Question: I'm a xaml novice and pretty new to WPF/Store apps. I tried to create a simple example of Caliburn Micro (compiled on the recent code) for a Windows 8.1 Store app. But I was unable to get it running as since yesterday I'm getting the error -  I did tried the samples under the source I'd downloaded, they just work fine. Same I tried to create from scratch, it throws the aforementioned exception.
Here is the code of the entire solution, please correct me if I've configured/used it wrong!
CalMicSample\App.xaml:
'''
<caliburn:CaliburnApplication
x:Class="CalMicSample.App"
xmlns="http://schemas.microsoft.com/winfx/2006/xaml/presentation"
xmlns:x="http://schemas.microsoft.com/winfx/2006/xaml"
xmlns:caliburn="using:Caliburn.Micro"
RequestedTheme="Light">
</caliburn:CaliburnApplication>
'''
CalMicSample\App.xaml.cs
'''
using Caliburn.Micro;
using CalMicSample.ViewModels;
using CalMicSample.Views;
using System;
using System.Collections.Generic;
using Windows.ApplicationModel.Activation;
using Windows.UI.Xaml.Controls;
namespace CalMicSample
{
public sealed partial class App
{
private WinRTContainer container;
private INavigationService navigationService;
public App()
{
InitializeComponent();
}
protected override void Configure()
{
LogManager.GetLog = t => new DebugLog(t);
container = new WinRTContainer();
container.RegisterWinRTServices();
container.RegisterSharingService();
container
.PerRequest<MyTestViewModel>();
PrepareViewFirst();
}
protected override object GetInstance(Type service, string key)
{
var instance = container.GetInstance(service, key);
if (instance != null)
return instance;
throw new Exception("Could not locate any instances.");
}
protected override IEnumerable<object> GetAllInstances(Type service)
{
return container.GetAllInstances(service);
}
protected override void BuildUp(object instance)
{
container.BuildUp(instance);
}
protected override void PrepareViewFirst(Frame rootFrame)
{
navigationService = container.RegisterNavigationService(rootFrame);
}
protected override void OnLaunched(LaunchActivatedEventArgs args)
{
Initialize();
var resumed = false;
if (args.PreviousExecutionState == ApplicationExecutionState.Terminated)
{
resumed = navigationService.ResumeState();
}
if (!resumed)
DisplayRootView<MyTestView>();
}
}
}
'''
CalMicSample\Helpers\ViewModelHelper.cs
'''
using Caliburn.Micro;
using System;
using System.Collections.Generic;
using System.Runtime.CompilerServices;
namespace CalMicSample.Helpers
{
public static class ViewModelHelper
{
public static bool Set<TProperty>(
this INotifyPropertyChangedEx This,
ref TProperty backingField,
TProperty newValue,
[CallerMemberName] string propertyName = null)
{
if (This == null)
throw new ArgumentNullException("This");
if (string.IsNullOrEmpty(propertyName))
throw new ArgumentNullException("propertyName");
if (EqualityComparer<TProperty>.Default.Equals(backingField, newValue))
return false;
backingField = newValue;
This.NotifyOfPropertyChange(propertyName);
return true;
}
}
}
'''
CalMicSample\Models\MonkeyMood.cs
'''
namespace CalMicSample.Models
{
public class MonkeyMood
{
public string Message { get; set; }
public string ImagePath { get; set; }
}
}
'''
CalMicSample\ViewModels\MyTestViewModel.cs
'''
using Caliburn.Micro;
using CalMicSample.Helpers;
using CalMicSample.Models;
using System;
namespace CalMicSample.ViewModels
{
public class MyTestViewModel : ViewModelBase
{
private string food;
private MonkeyMood mood;
public MyTestViewModel(INavigationService navigationService)
: base(navigationService)
{
}
public string Food
{
get
{
return food;
}
set
{
this.Set(ref food, value);
}
}
public MonkeyMood Mood
{
get
{
return mood;
}
set
{
this.Set(ref mood, value);
}
}
public void FeedMonkey(string monkeyFood)
{
if (string.Compare(Food, "banana", StringComparison.CurrentCultureIgnoreCase) == 0)
{
Mood = new MonkeyMood();
Mood.Message = "Monkey is happy!";
Mood.ImagePath = @"D:\Tryouts\CaliburnMicroSample\CalMicSample\CalMicSample\Assets\monkey-happy.jpg";
}
else
{
Mood = new MonkeyMood();
Mood.Message = "Monkey is unhappy";
Mood.ImagePath = @"D:\Tryouts\CaliburnMicroSample\CalMicSample\CalMicSample\Assets\monkeysad.jpg";
}
}
public bool CanFeedMonkey(string monkeyFood)
{
return !string.IsNullOrWhiteSpace(monkeyFood);
}
}
}
'''
CalMicSample\ViewModels\ViewModelBase.cs
'''
using Caliburn.Micro;
namespace CalMicSample.ViewModels
{
public abstract class ViewModelBase : Screen
{
private readonly INavigationService navigationService;
protected ViewModelBase(INavigationService navigationService)
{
this.navigationService = navigationService;
}
public void GoBack()
{
navigationService.GoBack();
}
public bool CanGoBack
{
get
{
return navigationService.CanGoBack;
}
}
}
}
'''
CalMicSample\Views\MyTestView.xaml
'''
<Page
x:Class="CalMicSample.Views.MyTestView"
xmlns="http://schemas.microsoft.com/winfx/2006/xaml/presentation"
xmlns:x="http://schemas.microsoft.com/winfx/2006/xaml"
xmlns:local="using:CalMicSample.Views"
xmlns:d="http://schemas.microsoft.com/expression/blend/2008"
xmlns:mc="http://schemas.openxmlformats.org/markup-compatibility/2006"
xmlns:caliburn="using:Caliburn.Micro"
mc:Ignorable="d">
<Grid Background="{ThemeResource ApplicationPageBackgroundThemeBrush}">
<Grid.RowDefinitions>
<RowDefinition Height="171*"/>
<RowDefinition Height="86*"/>
<RowDefinition Height="382*"/>
<RowDefinition Height="129*"/>
</Grid.RowDefinitions>
<Grid.ColumnDefinitions>
<ColumnDefinition Width="172*"/>
<ColumnDefinition Width="328*"/>
<ColumnDefinition Width="183*"/>
</Grid.ColumnDefinitions>
<Button x:Name="FeedMonkey" Content="Feed" caliburn:Message.Attach="FeedMonkey" Grid.Column="2" HorizontalAlignment="Left" Height="72" Margin="7,7,0,0" Grid.Row="1" VerticalAlignment="Top" Width="138" FontSize="36"/>
<TextBox x:Name="txtFood" Grid.Column="1" HorizontalAlignment="Left" Height="66" Margin="10,10,0,0" Grid.Row="1" TextWrapping="Wrap" Text="Banana" VerticalAlignment="Top" Width="636" FontSize="36"/>
<TextBlock x:Name="lblFeedMonkey" Grid.Column="1" HorizontalAlignment="Left" Margin="10,119,0,5" TextWrapping="Wrap" Text="Give some food to the monkey" Width="636" FontSize="36" FontWeight="Bold"/>
<TextBlock x:Name="lblMonkeyMood" Grid.Column="1" HorizontalAlignment="Center" Margin="59,25,37,10" Grid.Row="3" TextWrapping="Wrap" VerticalAlignment="Center" Height="94" Width="560" FontSize="72"/>
<Image x:Name="imgMonkey" Grid.Column="1" HorizontalAlignment="Left" Height="362" Margin="10,10,0,0" Grid.Row="2" VerticalAlignment="Top" Width="636"/>
</Grid>
</Page>
'''
CalMicSample\Views\MyTestView.xaml.cs
'''
using Windows.UI.Xaml.Controls;
// The Blank Page item template is documented at http://go.microsoft.com/fwlink/?LinkId=234238
namespace CalMicSample.Views
{
/// <summary>
/// An empty page that can be used on its own or navigated to within a Frame.
/// </summary>
public sealed partial class MyTestView : Page
{
public MyTestView()
{
this.InitializeComponent();
}
}
}
'''
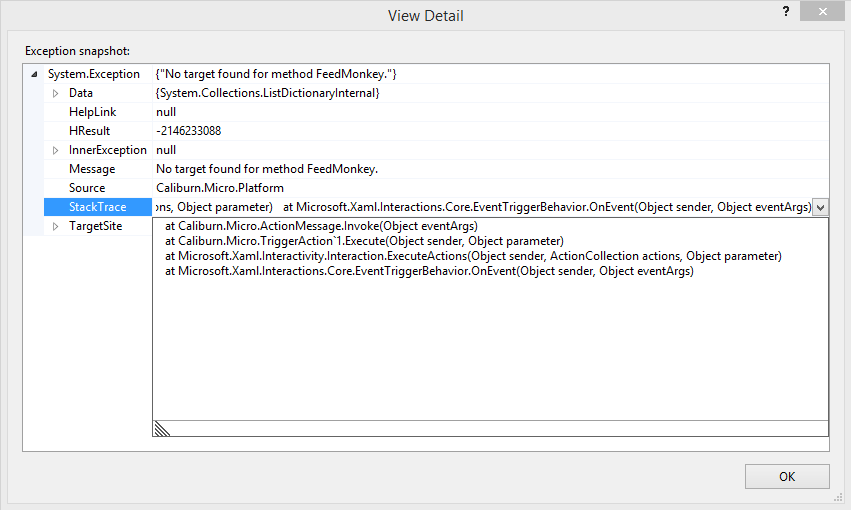
Answer: Your feedmonkey method in your vm wants a string parameter, but your not supplying one when attaching to your button. See here for more info: <URL>